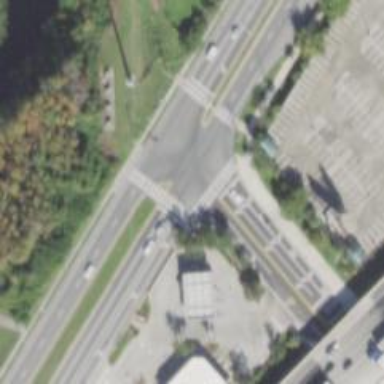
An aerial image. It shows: Crossing on the road.